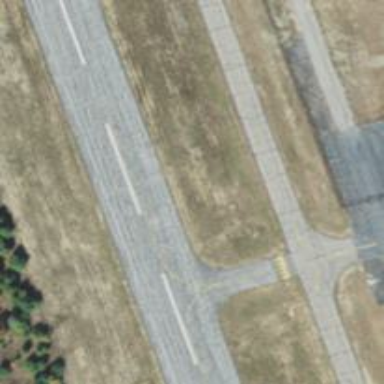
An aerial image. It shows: Runway surface made of asphalt at airport.